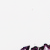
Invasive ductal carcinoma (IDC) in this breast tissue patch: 0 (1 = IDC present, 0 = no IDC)